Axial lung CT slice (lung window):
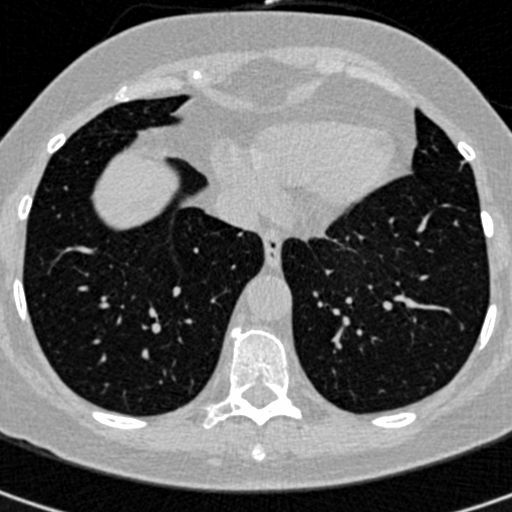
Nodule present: no